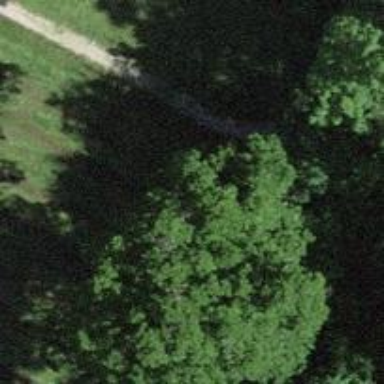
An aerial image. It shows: Unpaved path.